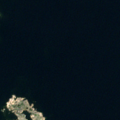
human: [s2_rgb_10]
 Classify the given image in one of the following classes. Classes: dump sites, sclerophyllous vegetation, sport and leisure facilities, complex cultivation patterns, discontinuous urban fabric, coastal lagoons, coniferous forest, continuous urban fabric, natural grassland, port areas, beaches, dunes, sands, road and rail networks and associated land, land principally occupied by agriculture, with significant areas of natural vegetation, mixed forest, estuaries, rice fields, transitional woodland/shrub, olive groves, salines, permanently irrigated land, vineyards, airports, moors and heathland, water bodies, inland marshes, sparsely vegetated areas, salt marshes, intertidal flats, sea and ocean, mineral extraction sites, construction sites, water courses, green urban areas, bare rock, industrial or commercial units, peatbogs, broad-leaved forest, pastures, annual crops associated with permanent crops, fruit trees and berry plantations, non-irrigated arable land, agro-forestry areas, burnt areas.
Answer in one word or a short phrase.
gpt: sea and ocean